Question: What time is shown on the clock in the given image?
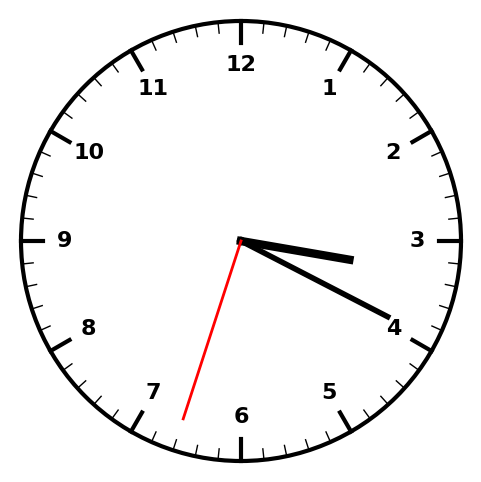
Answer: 03:19:33